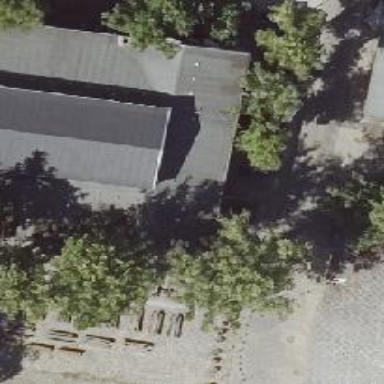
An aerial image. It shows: Restaurant.